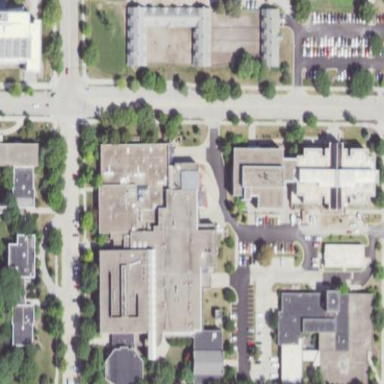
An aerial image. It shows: University building.